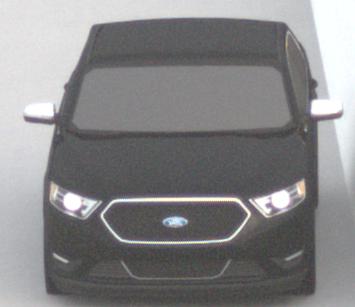
Make: Ford
Model: Taurus
Detailed model: SHO
Model produced from: 2012
Model produced until: 2019
Doors: 4
Color: black
Road condition: dry road
Daytime: sunrise or sunset
Contrast: low contrast